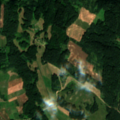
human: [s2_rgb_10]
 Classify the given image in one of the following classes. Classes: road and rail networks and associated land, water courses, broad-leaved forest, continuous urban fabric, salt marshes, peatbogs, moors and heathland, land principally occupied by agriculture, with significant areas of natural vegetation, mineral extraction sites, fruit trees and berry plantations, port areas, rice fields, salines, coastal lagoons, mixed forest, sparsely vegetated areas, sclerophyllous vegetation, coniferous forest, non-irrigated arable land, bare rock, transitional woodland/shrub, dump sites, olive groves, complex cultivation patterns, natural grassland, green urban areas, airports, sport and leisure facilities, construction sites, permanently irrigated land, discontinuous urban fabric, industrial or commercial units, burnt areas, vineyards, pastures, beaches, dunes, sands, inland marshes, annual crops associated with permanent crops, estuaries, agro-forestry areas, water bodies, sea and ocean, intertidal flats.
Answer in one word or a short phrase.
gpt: pastures, complex cultivation patterns, land principally occupied by agriculture, with significant areas of natural vegetation, coniferous forest, mixed forest, transitional woodland/shrub